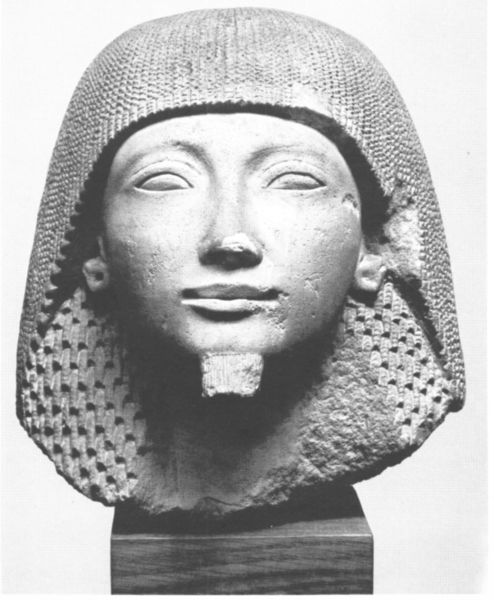
Titel: Kopf eines Mannes,19. Dynastie
Institution: Budapest, Museum der bildenden Künste
Schlagwörter: kopf, hut, mund, nase, bart, augen, stein, haare, lippen, locken, skulptur, perücke, kopfbedeckung, büste, plastik, königin, ägyptisch, ägypten, perrücke, pharao